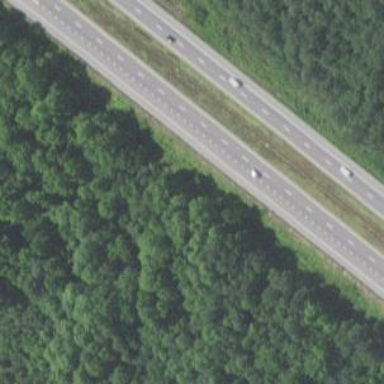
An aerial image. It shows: Motorway.